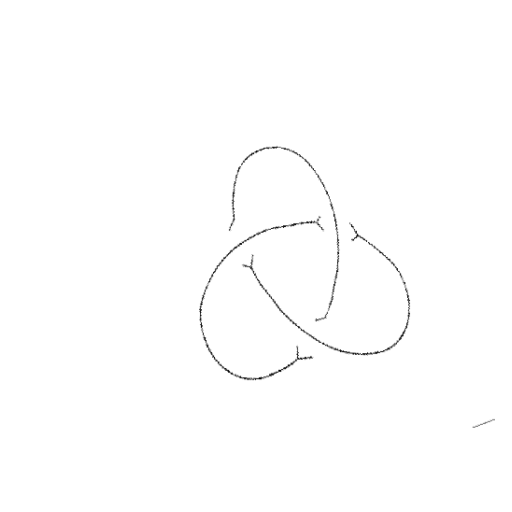
Crossing number: 3